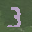
Label: 3